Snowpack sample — Buffalo Mountain, Silverthorne, Colorado, USA (2/22/26, 2:02 PM MST)
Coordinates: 39.622, -106.113
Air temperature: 33 °F
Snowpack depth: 63 cm
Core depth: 30 cm
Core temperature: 26.6 °F
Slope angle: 11°, slope face: 116°
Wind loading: low
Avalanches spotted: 0
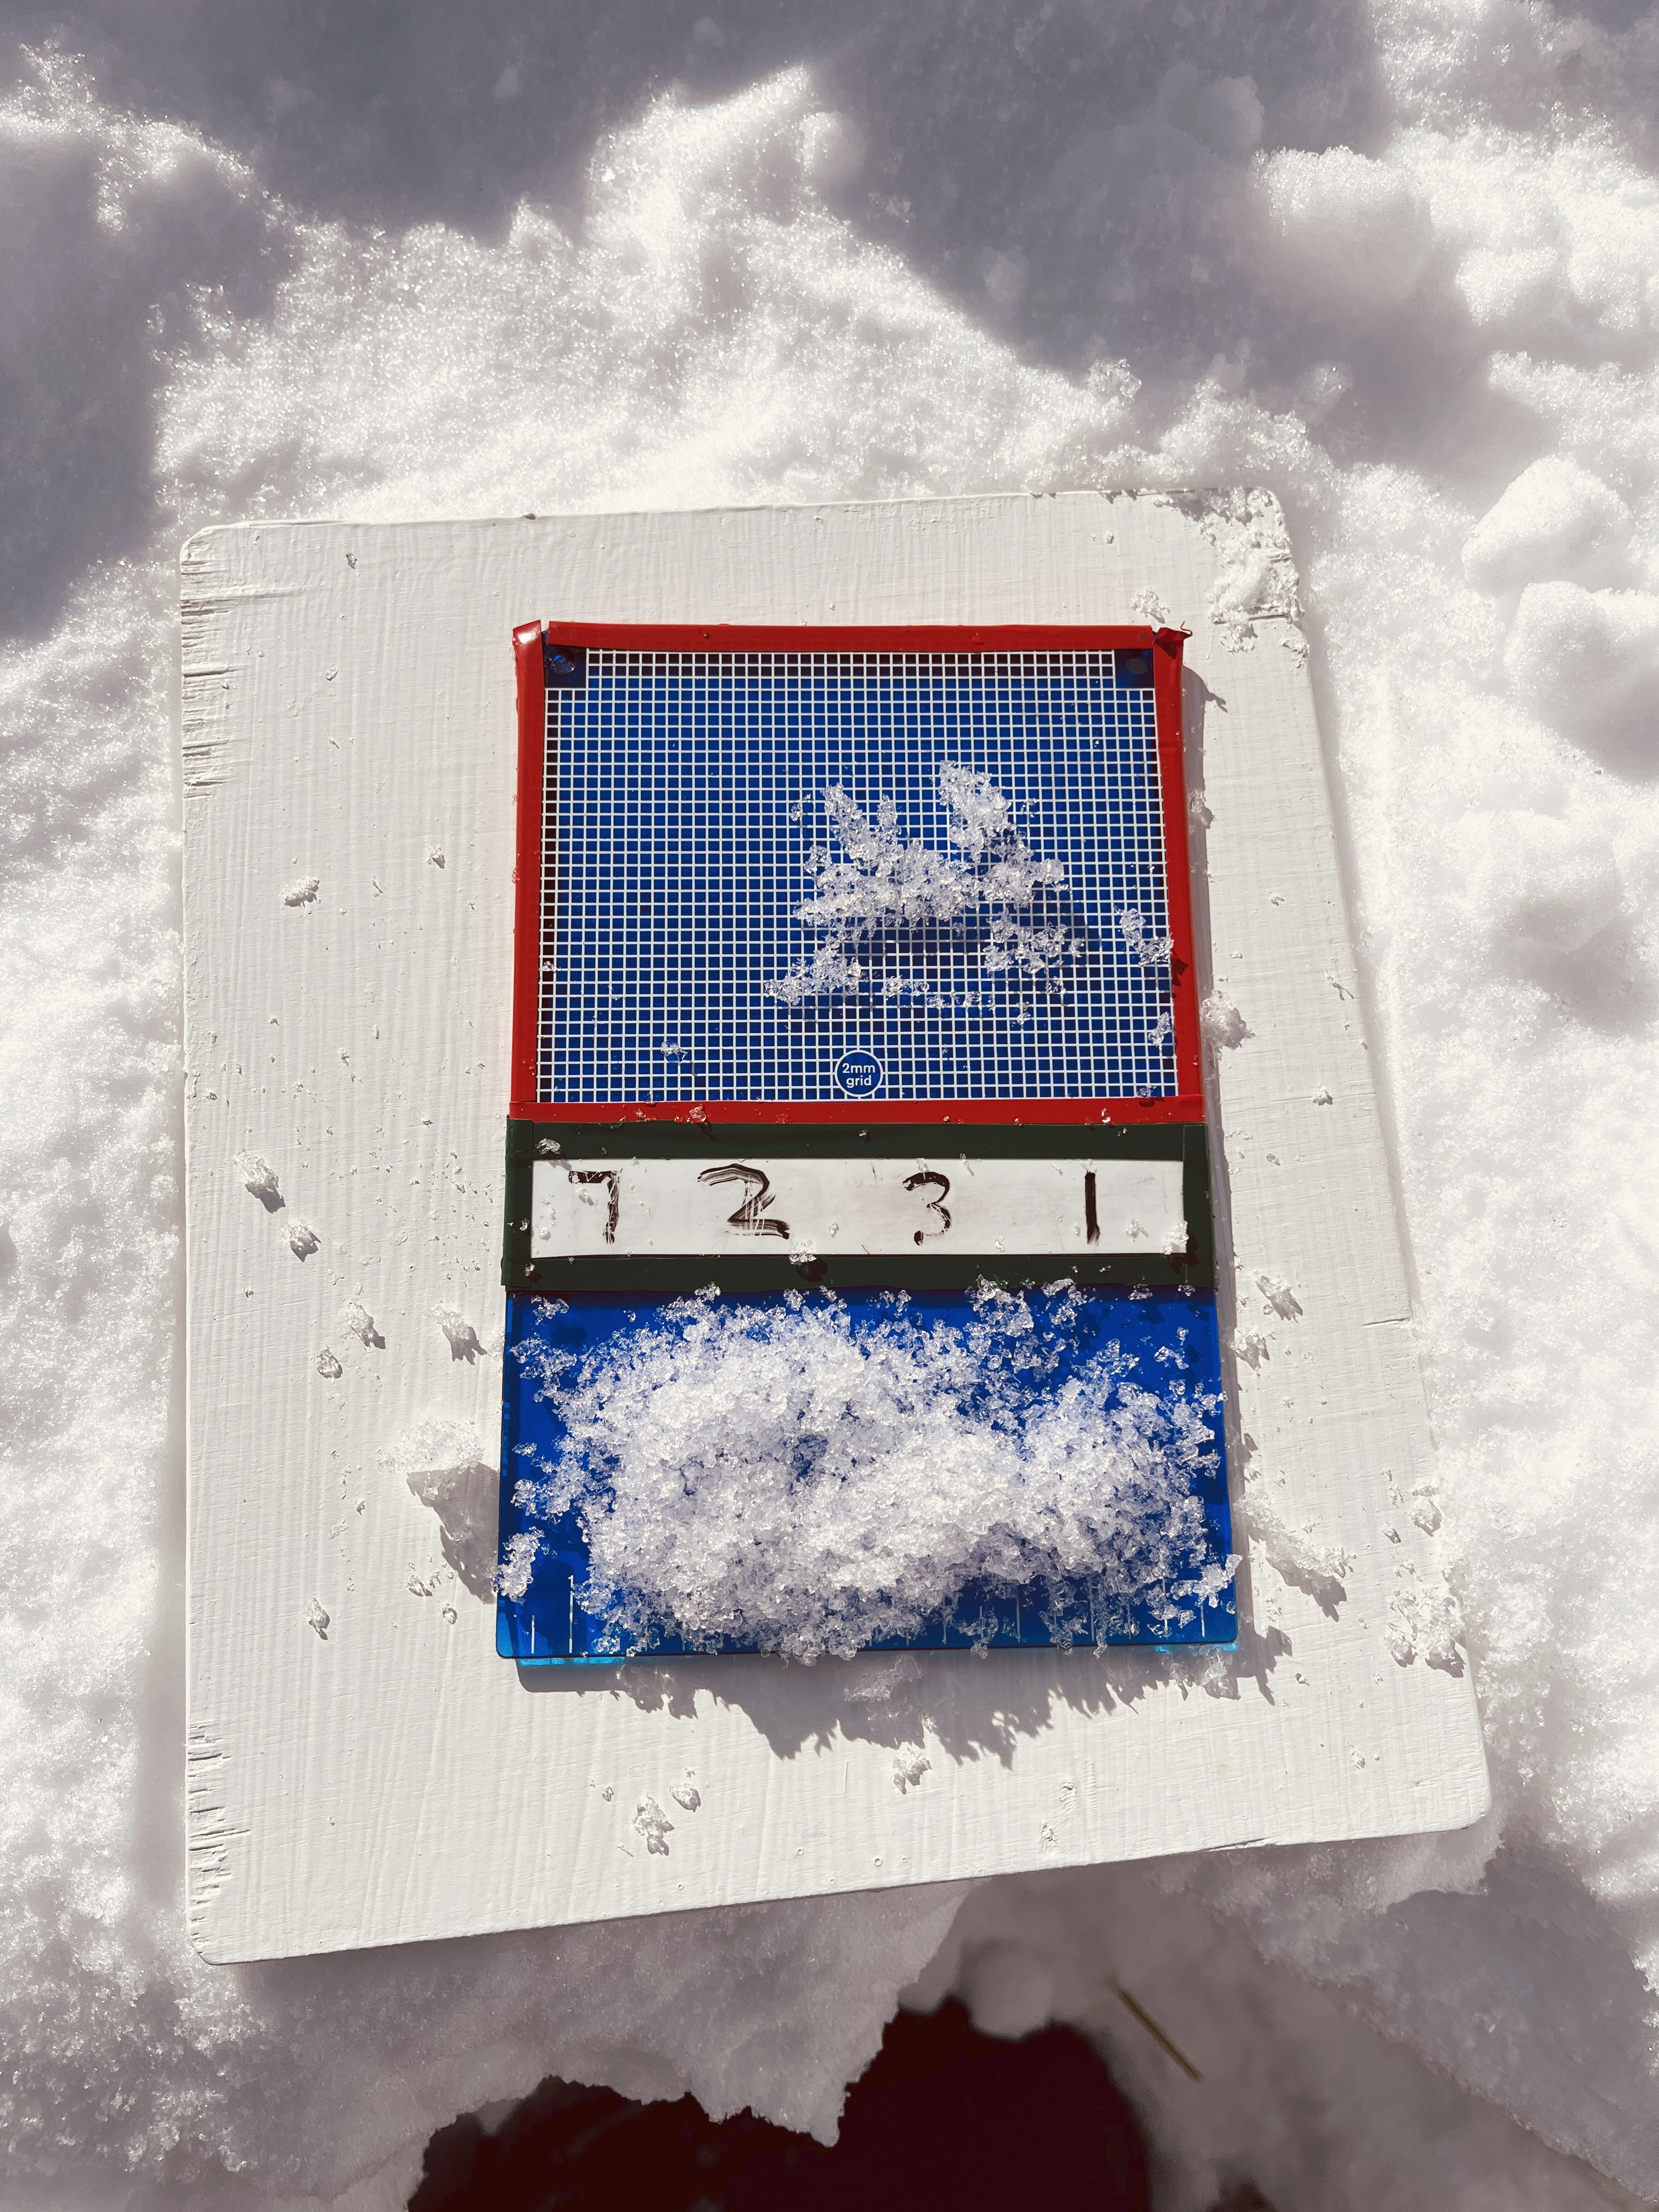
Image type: crystal_card
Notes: In a firebreak similar to site 1, minimal wind loading with no spotted avalanches (not many faces in view though)